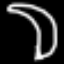
Label: leaf